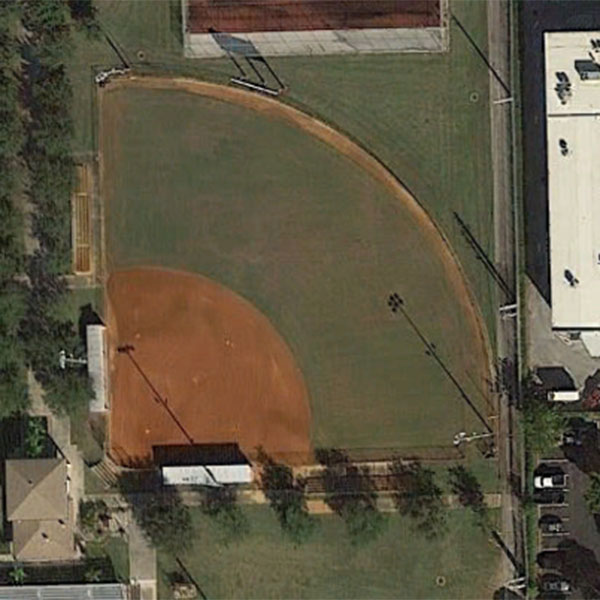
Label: BaseballField